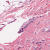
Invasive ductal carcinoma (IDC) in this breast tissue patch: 1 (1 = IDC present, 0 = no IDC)